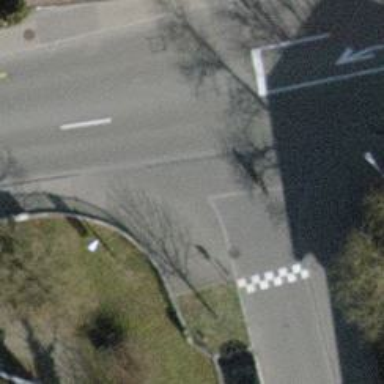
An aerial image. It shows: Unmarked road crossing.